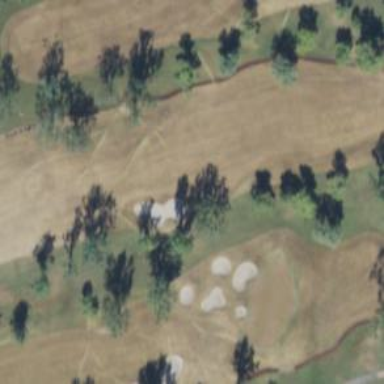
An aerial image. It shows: View of golf hole.